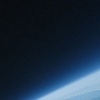
Label: space